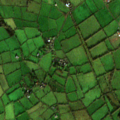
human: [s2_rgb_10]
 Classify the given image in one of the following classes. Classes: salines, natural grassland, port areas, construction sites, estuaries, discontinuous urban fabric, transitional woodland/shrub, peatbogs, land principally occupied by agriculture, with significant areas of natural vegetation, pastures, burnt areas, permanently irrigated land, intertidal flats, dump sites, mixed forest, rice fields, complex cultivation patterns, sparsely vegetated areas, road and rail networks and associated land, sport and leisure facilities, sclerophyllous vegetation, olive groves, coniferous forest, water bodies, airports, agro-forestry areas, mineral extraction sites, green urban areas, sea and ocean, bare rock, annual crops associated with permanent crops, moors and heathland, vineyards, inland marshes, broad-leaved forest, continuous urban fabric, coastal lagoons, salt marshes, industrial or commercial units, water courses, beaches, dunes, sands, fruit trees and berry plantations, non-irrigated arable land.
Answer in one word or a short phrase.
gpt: pastures, broad-leaved forest